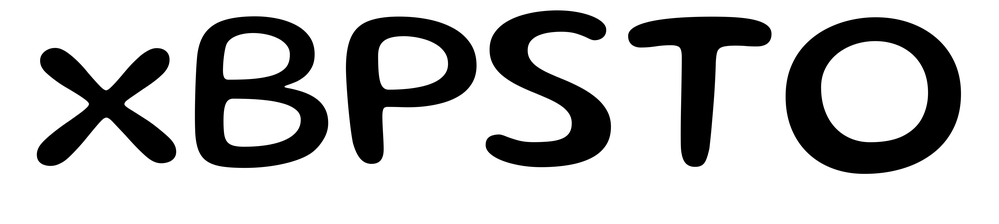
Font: Gluten_Regular